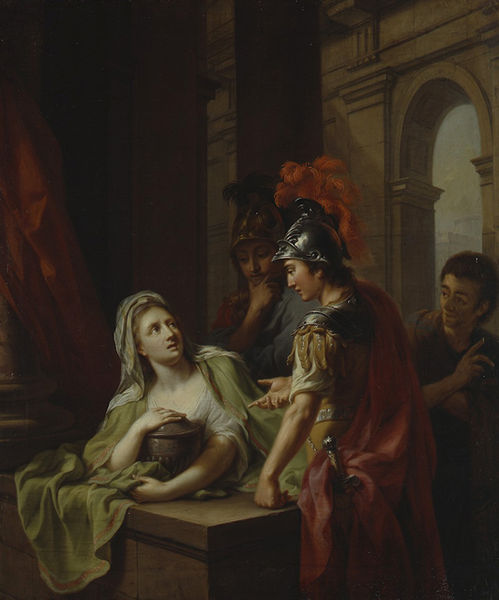
Titel: Elektra erkennt ihren Bruder Orest am Grabe Agamemnons
Künstler: Johann Heinrich (1722) Tischbein
Standort: Karlsruhe
Institution: Staatliche Kunsthalle Karlsruhe
Schlagwörter: blau, dunkel, feder, gemälde, hand, kopf, mann, schatten, umhang, weiß, gelb, grün, menschen, braun, fenster, frankreich, frau, grau, hell, hut, kleid, licht, mund, männer, nase, orange, profil, raum, schwarz, szene, säule, säulen, tisch, tische, tür, blick, dame, gebäude, rot, schleier, tuch, gespräch, haube, leute, malerei, blond, jung, wand, architektur, arm, arme, augen, barock, bluse, diener, falten, federn, gesicht, halten, historie, judith, silber, stein, tod, bildnis, hände, vorhang, wache, öl, gewand, gold, haare, mantel, tücher, klassizismus, personen, seide, krug, vase, federbusch, topf, bogen, genrebild, italien, man, mauer, türe, pilaster, rundbogen, ölgemälde, angst, soldaten, gardine, kopftuch, festhalten, metall, durchgang, faltenwurf, junge, nachdenklich, zeigen, nachdenken, dekolleté, grun, tor, vier, eingang, zugang, arkade, truhe, gefäß, panzer, antike, knabe, denken, dose, torbogen, linie, geben, jungfrau, raub, schwert, uniform, verhaftung, soldat, waffe, verbergen, gestik, helm, allegorie, mythologie, ritter, rüstung, altar, rom, portal, römer, sims, helme, harnisch, mauern, antik, toga, krieger, visier, versteck, tempel, elisabeth, schwertgriff, federschmuck, vorhand, maria, david, beweinung, maria magdalena, bitte, klassik, legionär, behälter, urne, asche, bitten, purpur, beschützen, frage, römisch, kessel, klassisch, abwehr, gel, and, barok, umklammern, büchse, erschrocken, haartuch, verrat, cesar, forderung, judit, gewolbe, bigen, rauben, pandora, federbüsche, rüctung, auffordern, feau, ratlos, sabel, grüpn, r, #grün, 1790, rüsung, grübler, fordern, innenraumr, liju, behalten, älfarbe, herausgabe, äfrau, klassizismus#rom, genrabild, rolf